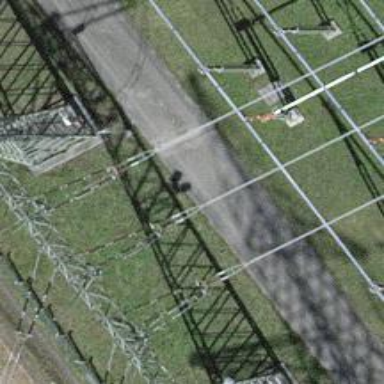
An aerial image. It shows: Power line with three cables.